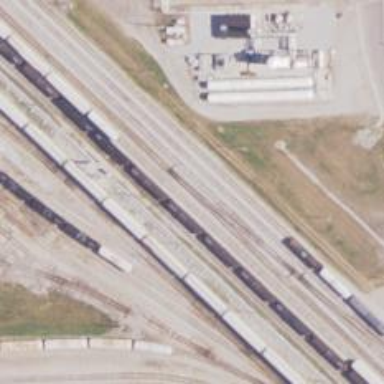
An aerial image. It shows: Rail spur service.